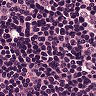
Metastatic tissue present: yes